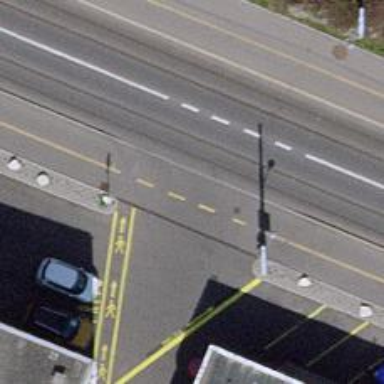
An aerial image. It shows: Asphalt cycleway with asphalt footway alongside it.